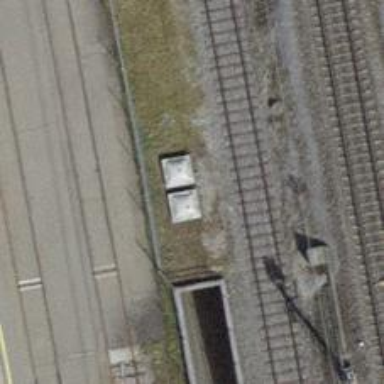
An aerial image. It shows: Tunnel footway.